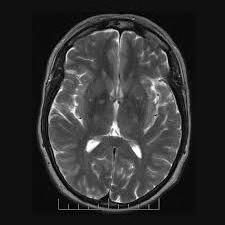
Label: notumor